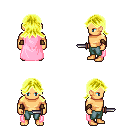
a pixel art fantasy rpg character, male body template, human, tanned skin, pink cape, teal pants, gold loose hair, cloth bracers, dagger, four views (front, back, left, right), 2x2 character sprite sheet, small pixel art, hard edges, no anti-aliasing